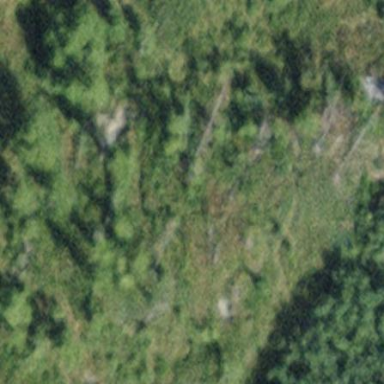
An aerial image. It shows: Forest area.